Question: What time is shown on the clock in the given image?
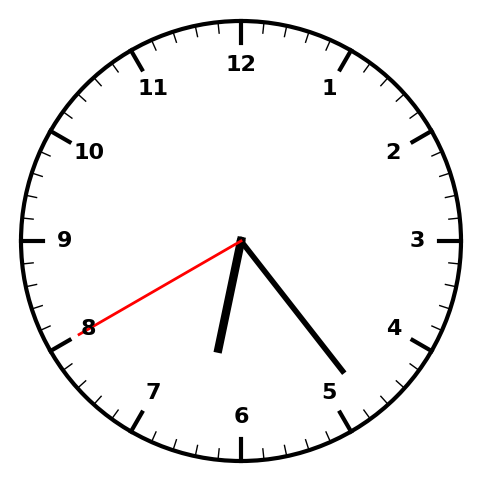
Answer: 06:23:40